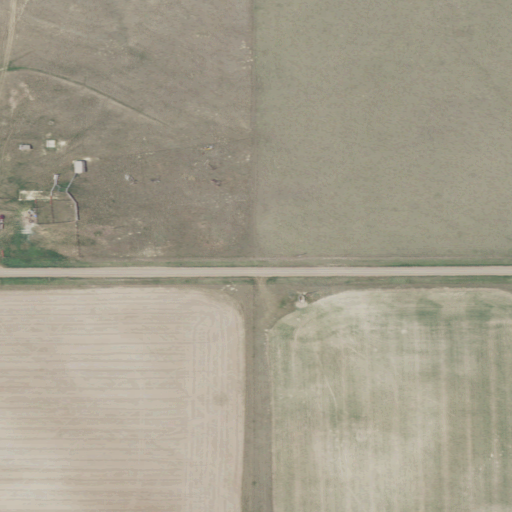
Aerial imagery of mountain in Montana named Lower Summit containing grassland, cultivated crops, and open development